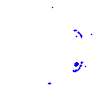
Particle: electron